Aerial crown-view tile of a tropical tree (Barro Colorado Island, Panama), acquired 20250915:
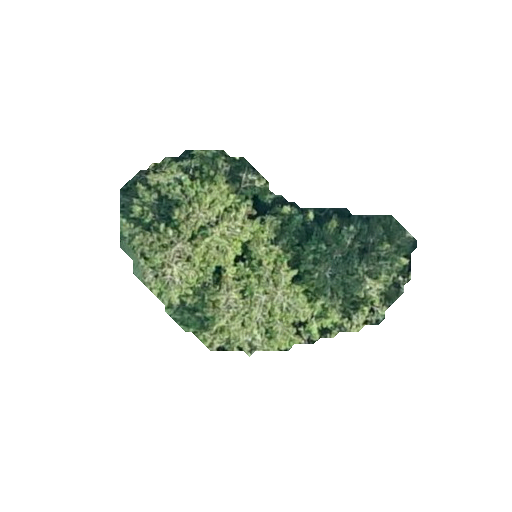
Species: Quararibea stenophylla
GBIF accepted scientific name: Quararibea stenophylla
Crown area: 58.198 m²